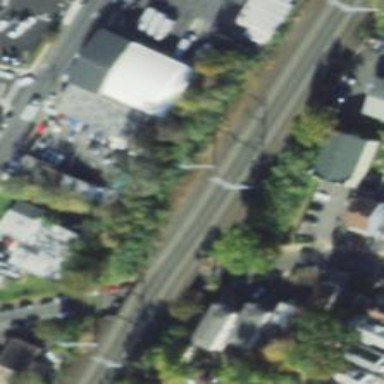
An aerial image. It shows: Railway bridge with electrified contact lines.